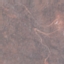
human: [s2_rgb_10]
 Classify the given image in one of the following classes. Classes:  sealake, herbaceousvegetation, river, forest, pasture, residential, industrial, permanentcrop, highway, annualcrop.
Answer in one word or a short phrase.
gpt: HerbaceousVegetation